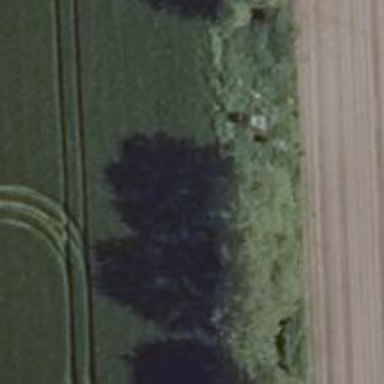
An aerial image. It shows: Row of trees in natural setting.